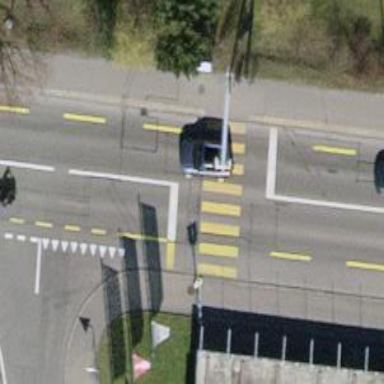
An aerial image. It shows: Road with traffic signals and zebra crossing with traffic signals.